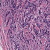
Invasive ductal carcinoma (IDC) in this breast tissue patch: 1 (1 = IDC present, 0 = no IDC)